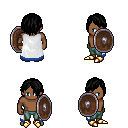
a pixel art fantasy rpg character, male body template, human, dark skin, white trimmed cape, teal pants, black bangs hairstyle, gold boots, shield, four views (front, back, left, right), 2x2 character sprite sheet, small pixel art, hard edges, no anti-aliasing